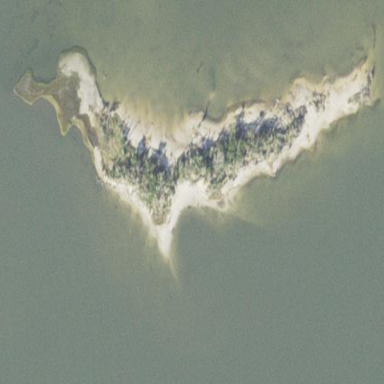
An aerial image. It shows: Image showing island.